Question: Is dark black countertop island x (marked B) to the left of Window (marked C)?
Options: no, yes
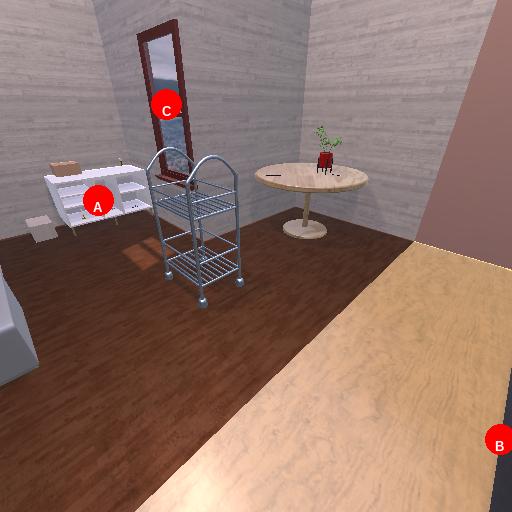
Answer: no